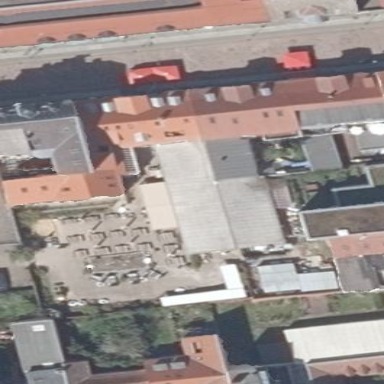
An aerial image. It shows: Restaurant.